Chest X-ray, PA view. Patient: 55 years old, sex F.
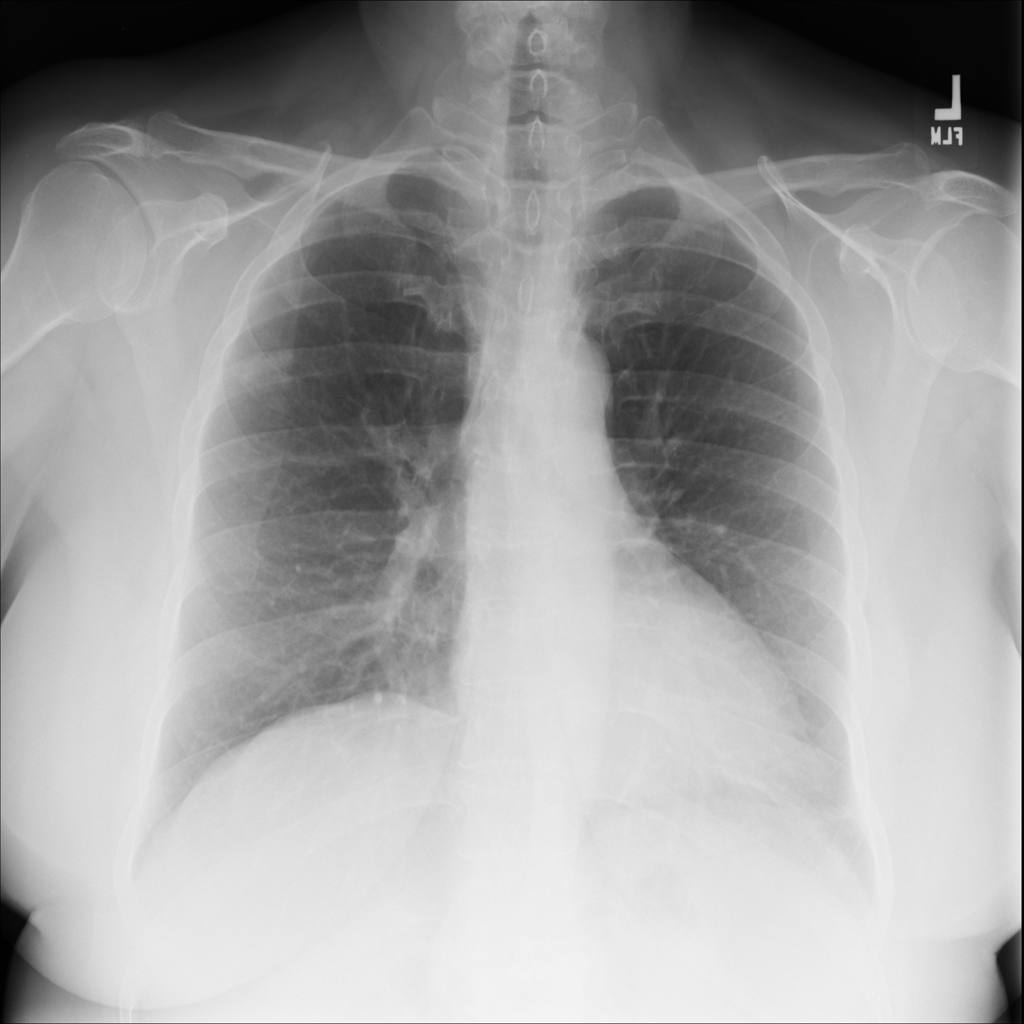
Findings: No Finding